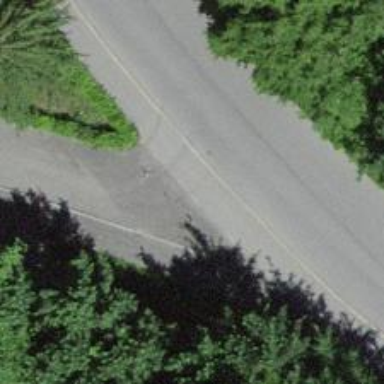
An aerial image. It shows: Bollard.